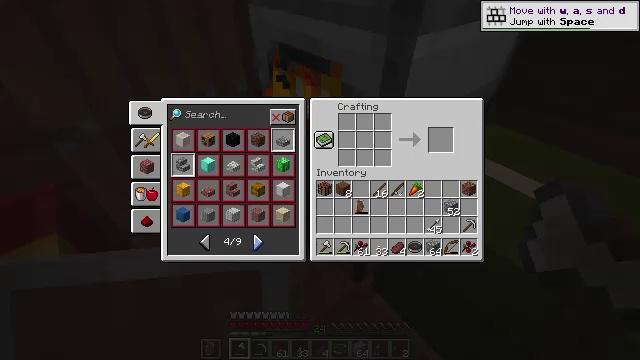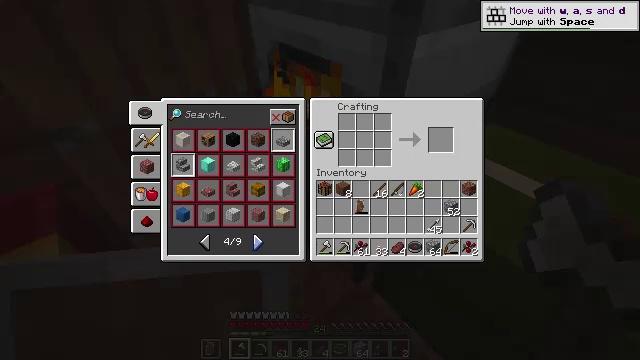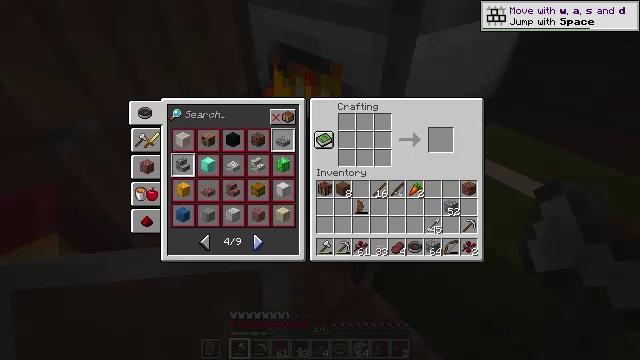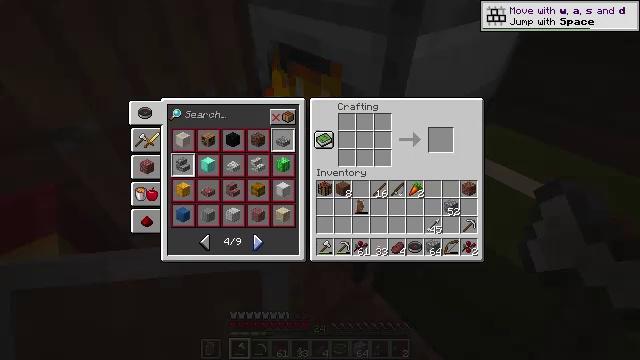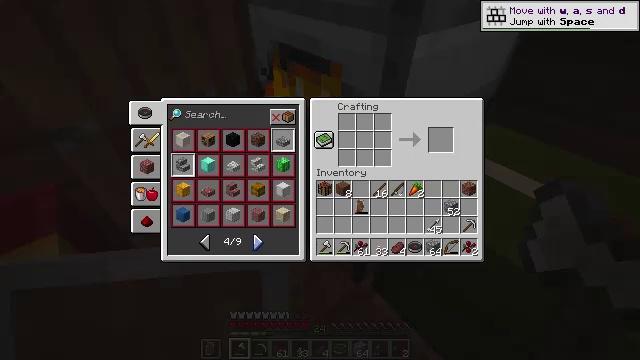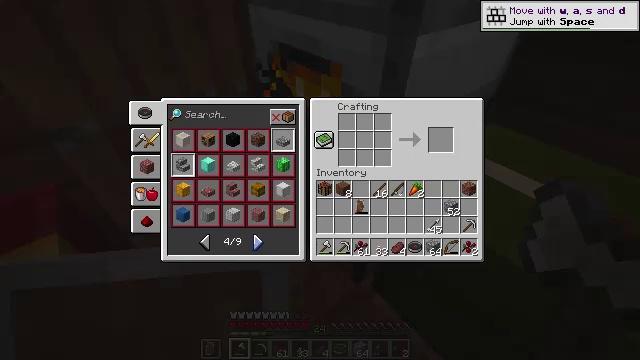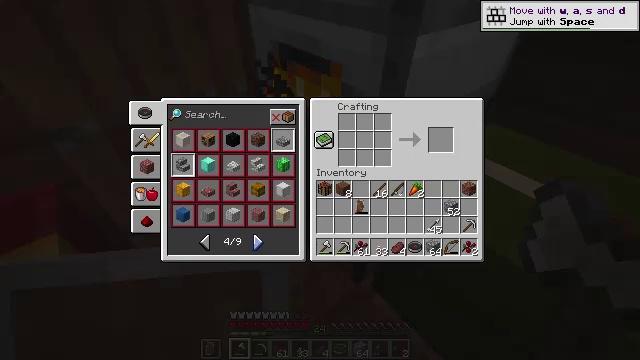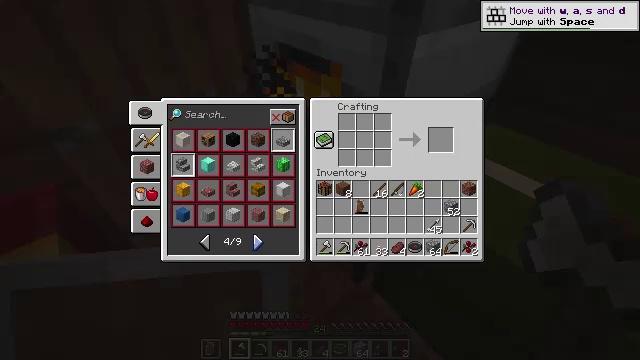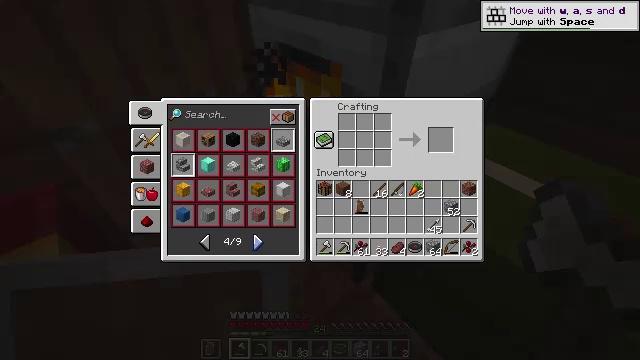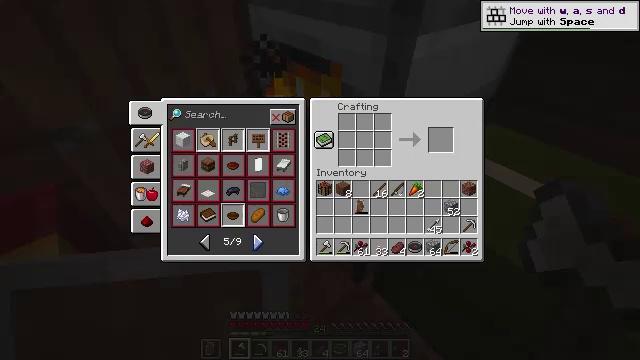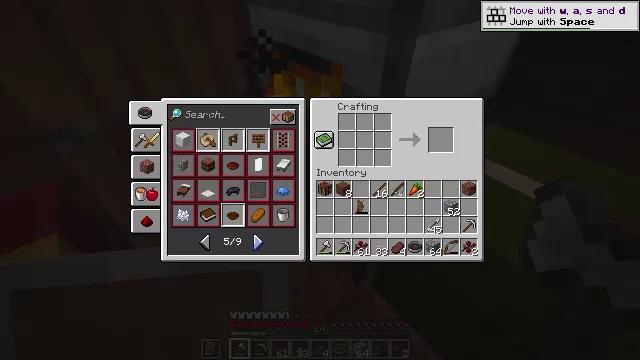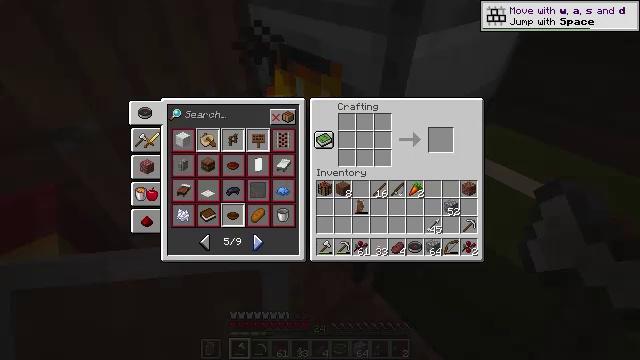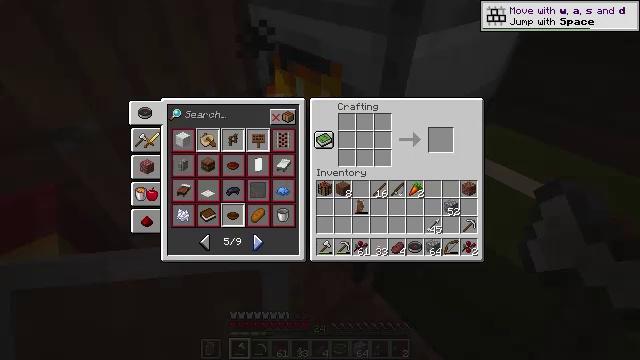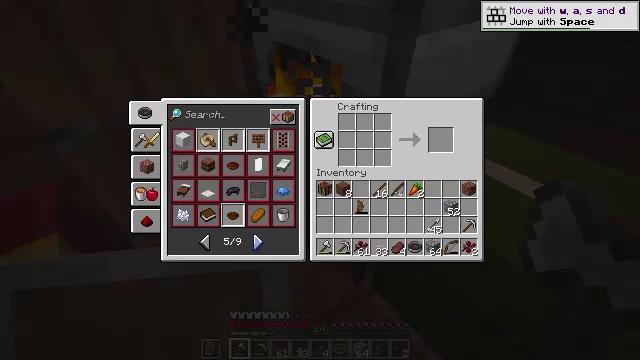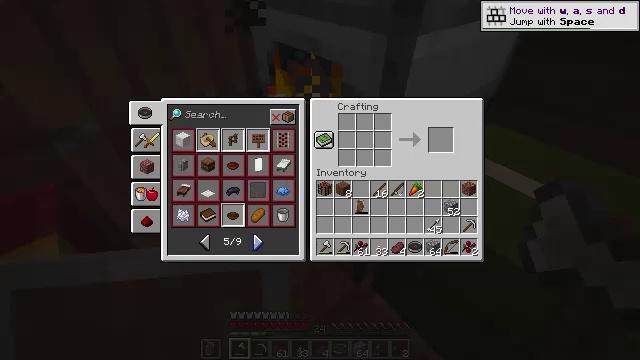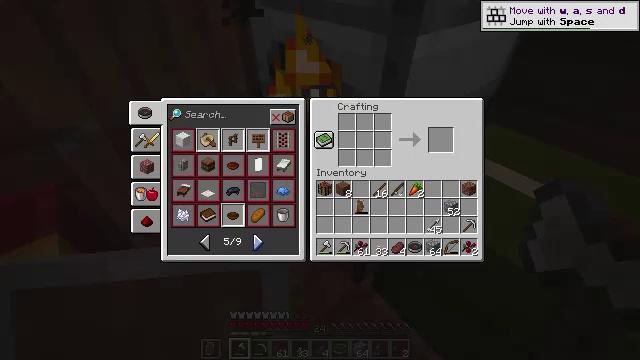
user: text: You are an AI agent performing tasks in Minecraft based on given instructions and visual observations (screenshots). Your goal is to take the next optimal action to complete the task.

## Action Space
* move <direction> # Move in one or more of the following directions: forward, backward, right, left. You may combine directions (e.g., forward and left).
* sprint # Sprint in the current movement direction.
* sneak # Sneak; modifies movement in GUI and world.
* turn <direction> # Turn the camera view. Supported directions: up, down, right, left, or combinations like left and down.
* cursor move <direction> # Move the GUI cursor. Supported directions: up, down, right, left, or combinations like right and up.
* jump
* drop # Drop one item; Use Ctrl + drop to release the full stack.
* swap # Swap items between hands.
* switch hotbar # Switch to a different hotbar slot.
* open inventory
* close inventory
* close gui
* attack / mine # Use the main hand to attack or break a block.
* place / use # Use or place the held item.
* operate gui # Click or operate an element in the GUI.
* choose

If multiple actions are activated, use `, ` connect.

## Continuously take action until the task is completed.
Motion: motion action
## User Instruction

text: Craft a carrot on a stick.
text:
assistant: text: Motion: operate gui
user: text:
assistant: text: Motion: operate gui
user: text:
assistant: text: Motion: no_op
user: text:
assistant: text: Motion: no_op
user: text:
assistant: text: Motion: no_op
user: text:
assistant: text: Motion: no_op
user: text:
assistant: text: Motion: no_op
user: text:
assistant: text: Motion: no_op
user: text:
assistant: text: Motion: operate gui
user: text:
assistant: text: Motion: operate gui
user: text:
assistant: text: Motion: operate gui
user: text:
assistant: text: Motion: no_op
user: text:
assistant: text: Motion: no_op
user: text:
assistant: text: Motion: no_op
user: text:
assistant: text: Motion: no_op
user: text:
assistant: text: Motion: no_op
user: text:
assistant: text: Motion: no_op
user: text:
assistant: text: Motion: no_op
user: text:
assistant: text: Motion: no_op
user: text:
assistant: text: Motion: no_op
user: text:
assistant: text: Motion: no_op
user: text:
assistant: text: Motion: no_op
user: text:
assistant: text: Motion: no_op
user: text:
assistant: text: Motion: no_op
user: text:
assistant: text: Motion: no_op
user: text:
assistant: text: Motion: no_op
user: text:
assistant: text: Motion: no_op
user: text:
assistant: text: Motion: no_op
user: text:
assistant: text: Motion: no_op
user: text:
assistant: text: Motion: no_op